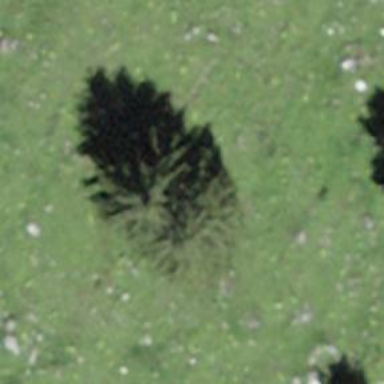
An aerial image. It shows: Needle-leaved tree in natural setting.